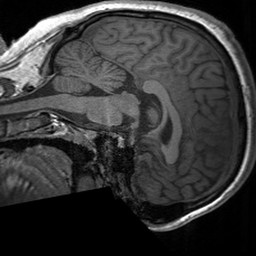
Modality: T1w
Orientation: sagittal
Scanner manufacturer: siemens
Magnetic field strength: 3 T
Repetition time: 1.54 s
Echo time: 0.00234 s